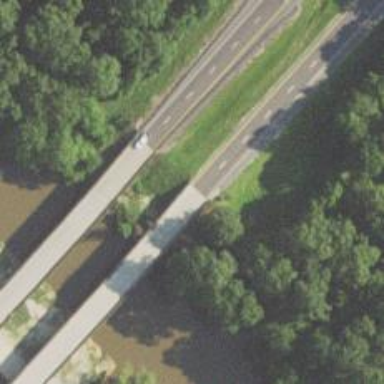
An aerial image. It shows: Bridge over motorway.